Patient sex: M
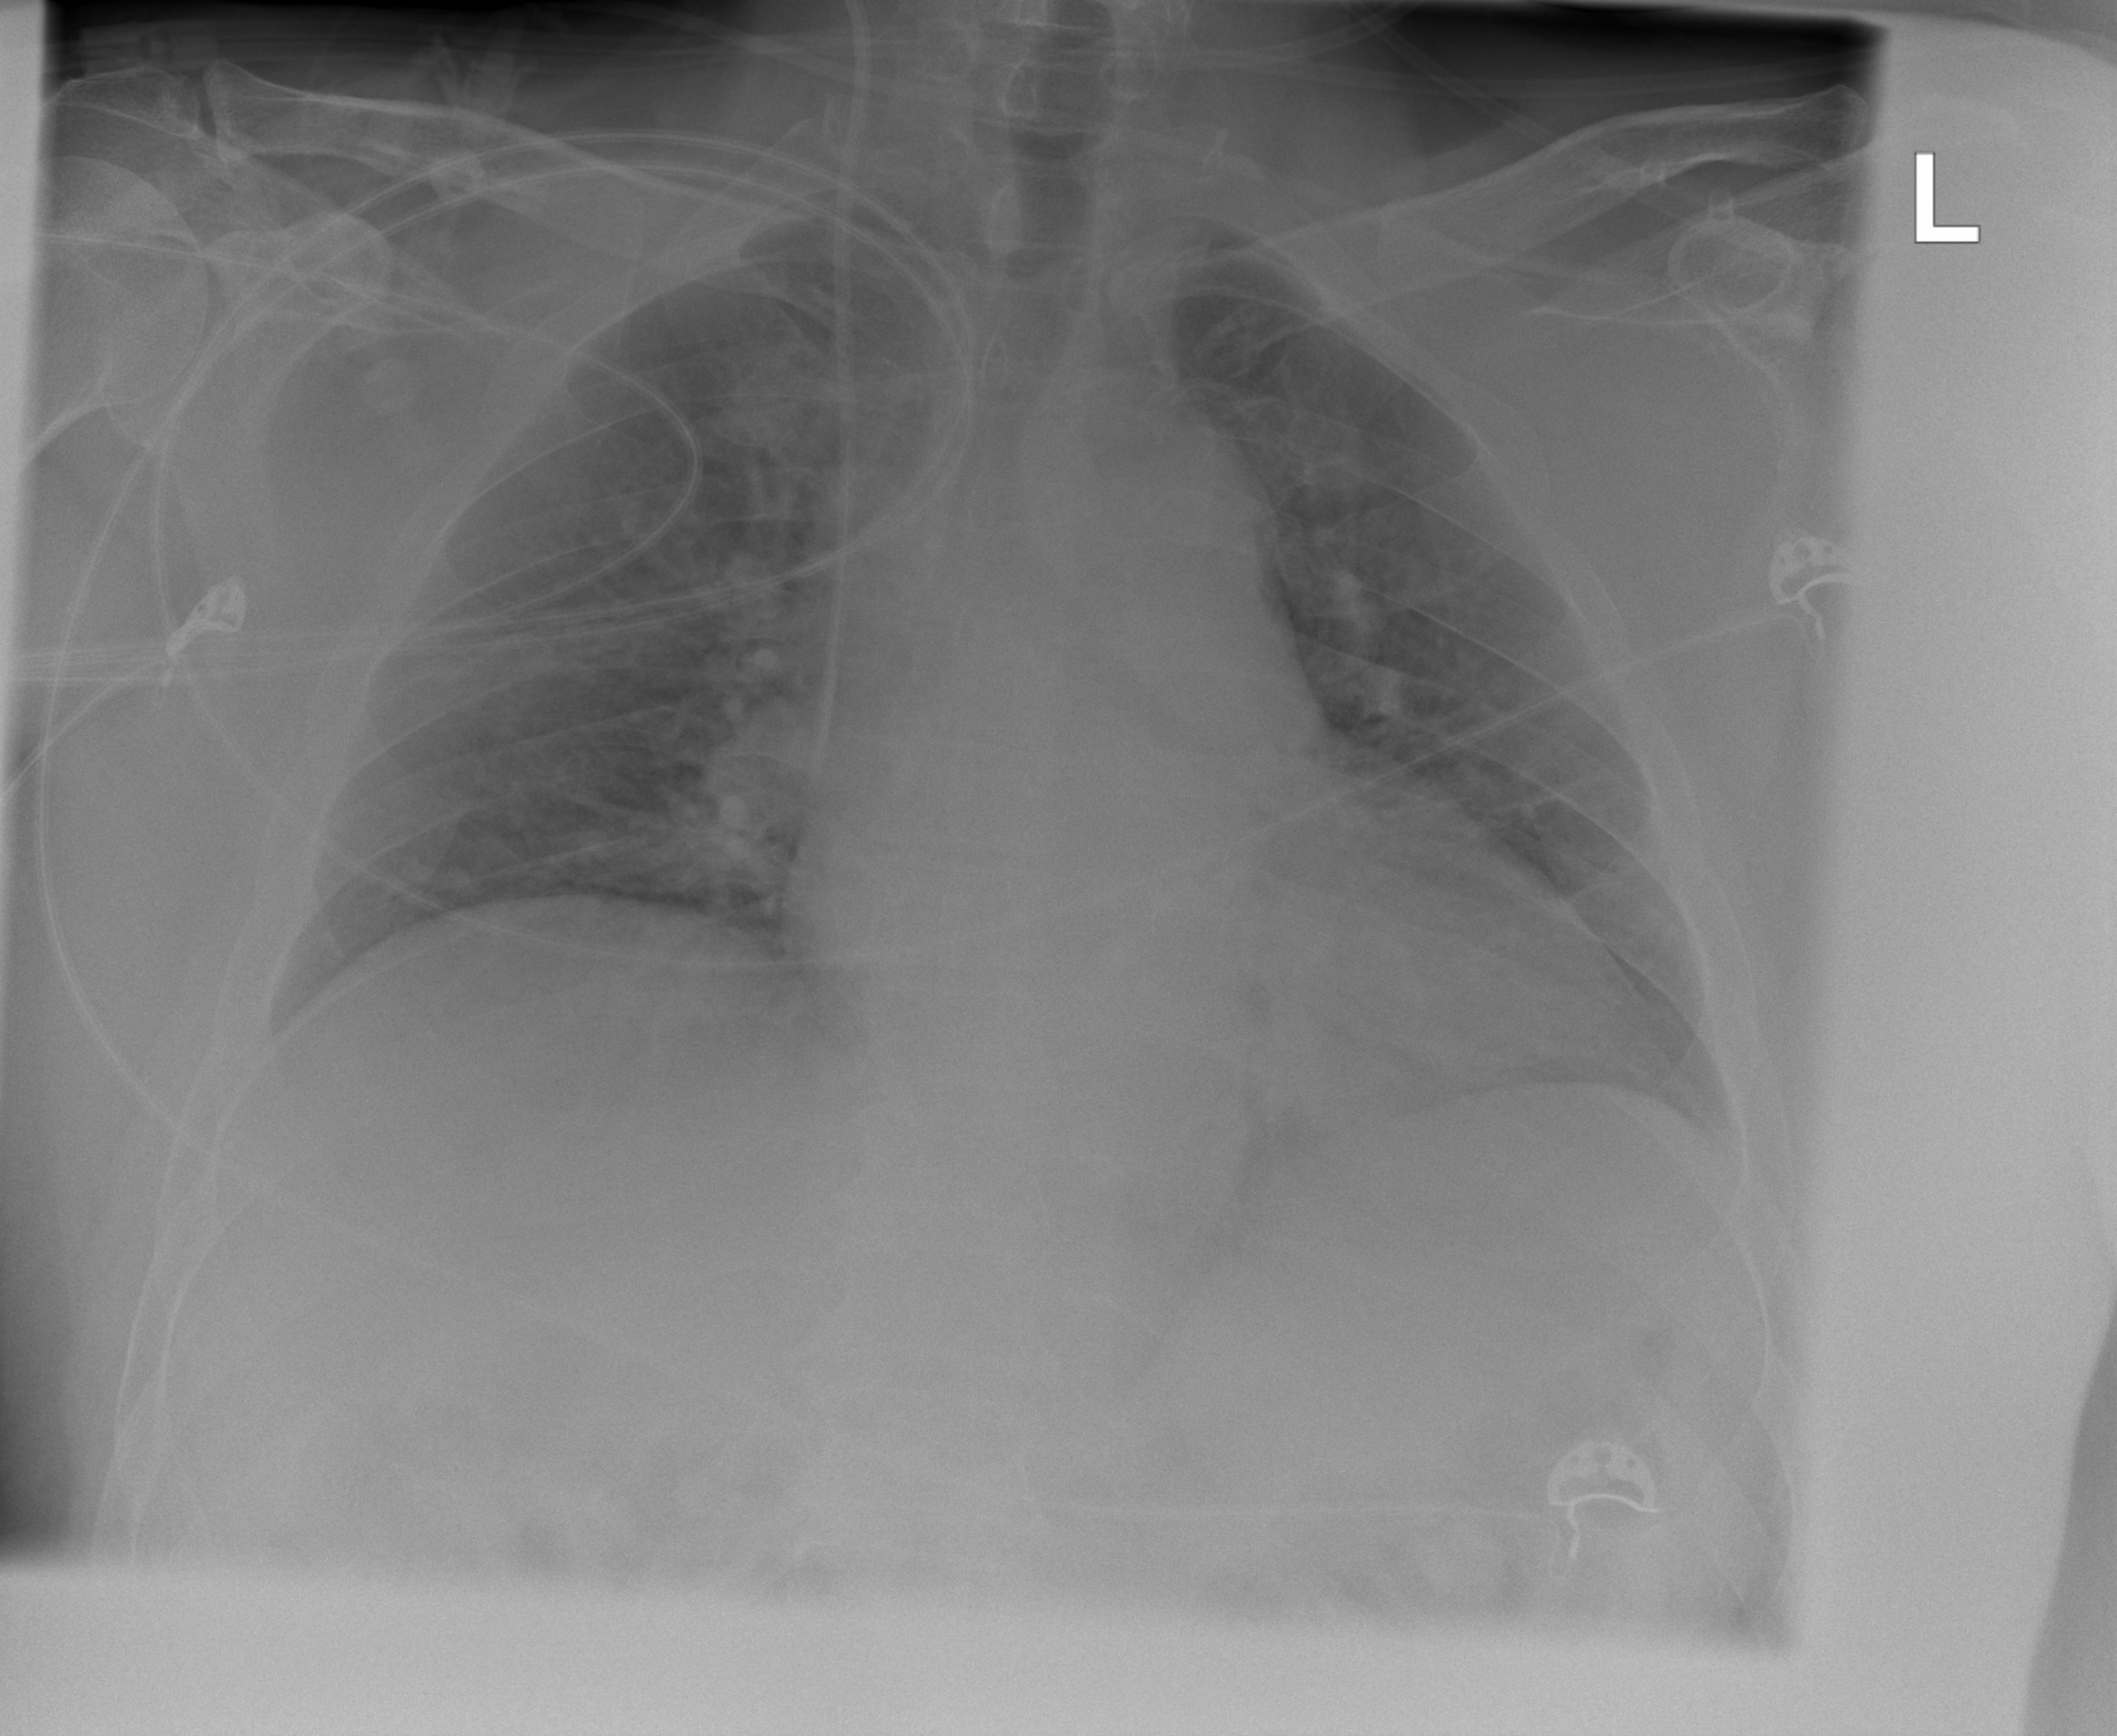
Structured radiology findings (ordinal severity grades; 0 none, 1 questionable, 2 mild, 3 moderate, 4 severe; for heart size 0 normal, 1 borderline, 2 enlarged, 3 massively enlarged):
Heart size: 1
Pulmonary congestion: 2
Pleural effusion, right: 0
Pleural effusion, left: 0
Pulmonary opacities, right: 1
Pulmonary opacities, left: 1
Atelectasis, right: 0
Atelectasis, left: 0